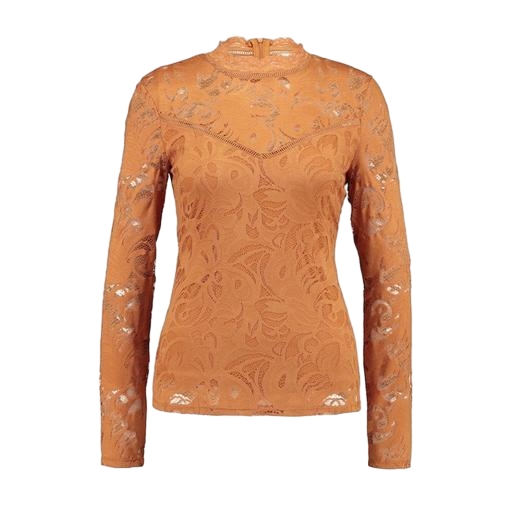
multicolor vero moda rust high neck blouse, multicolor vila rust lace insert blouse, long sleeve lace, white background